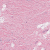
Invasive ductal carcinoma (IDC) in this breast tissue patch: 0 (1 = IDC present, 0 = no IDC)